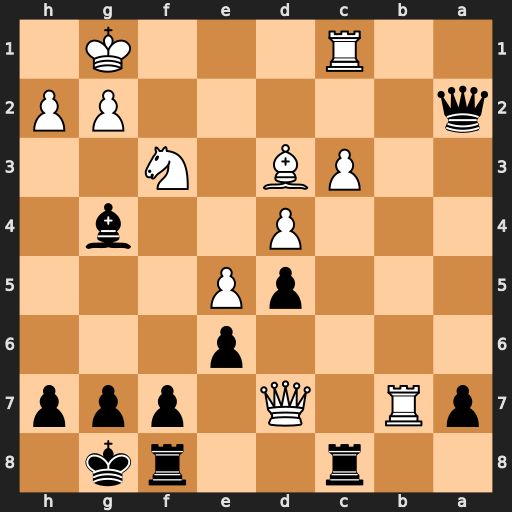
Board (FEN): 2r2rk1/pR1Q1ppp/4p3/3pP3/3P2b1/2PB1N2/q5PP/2R3K1
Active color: b
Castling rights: -
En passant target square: -
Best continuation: Bxf3 Rc2 Qa1+